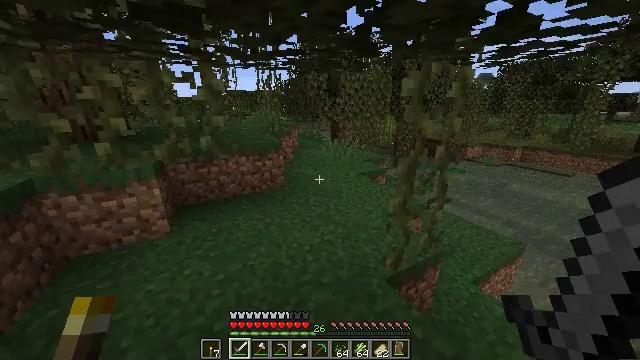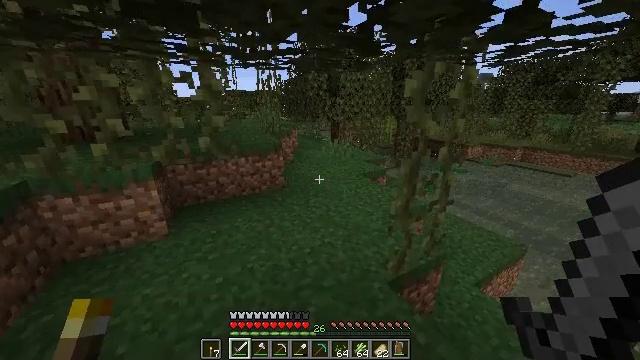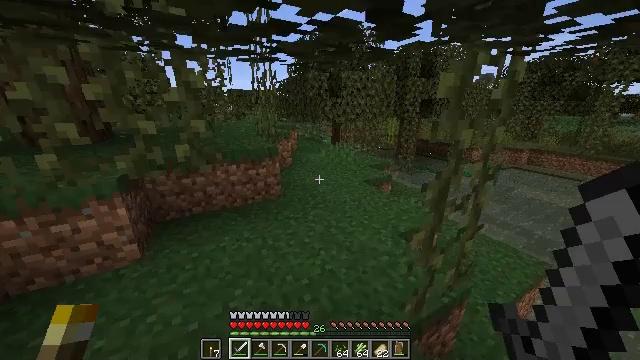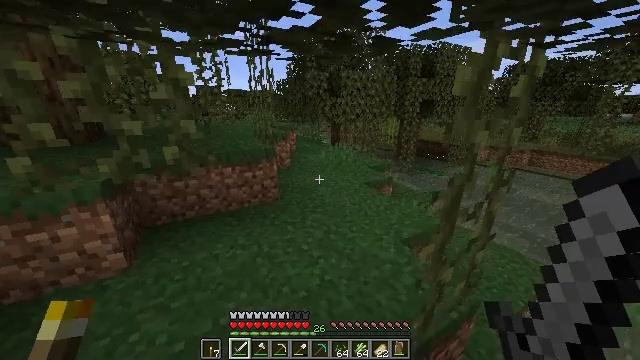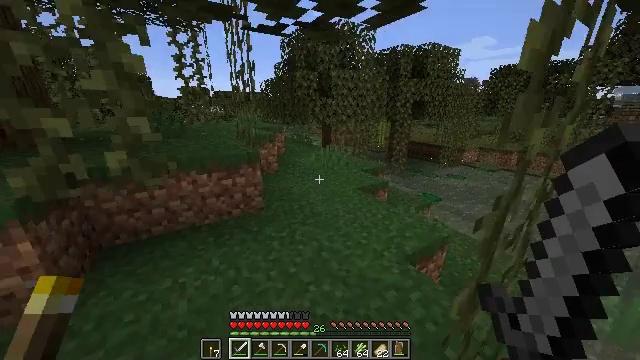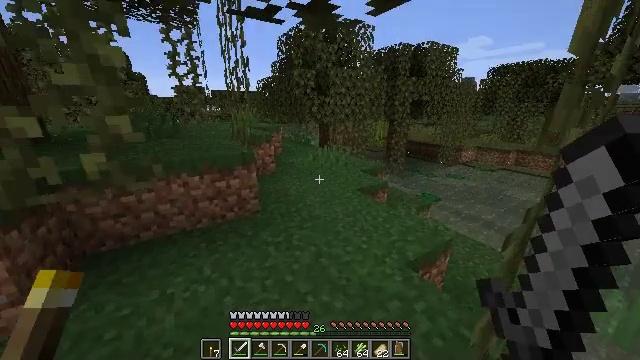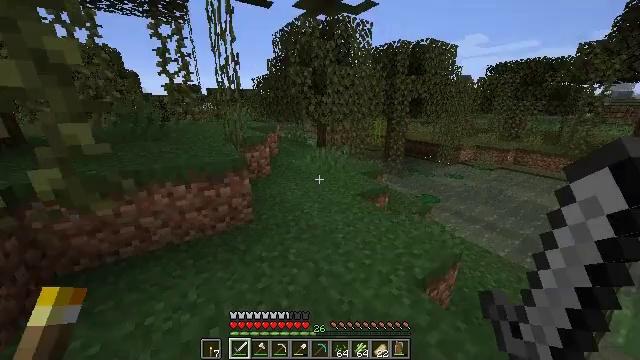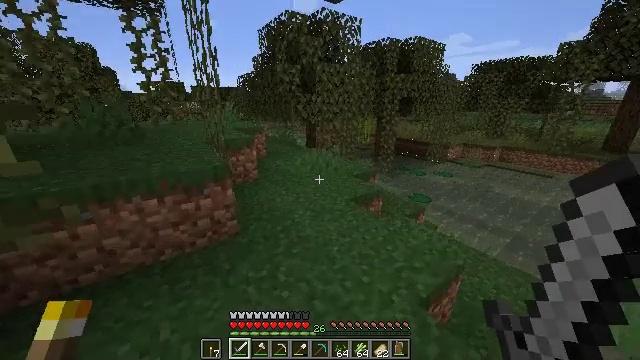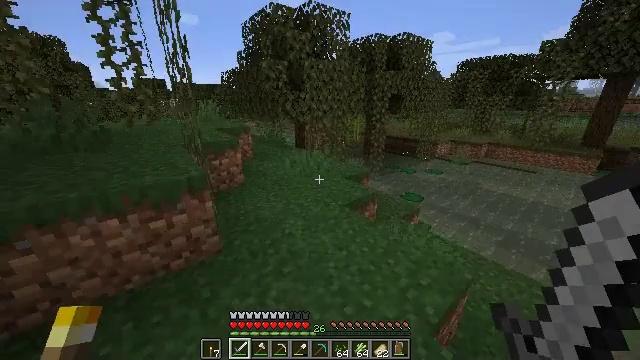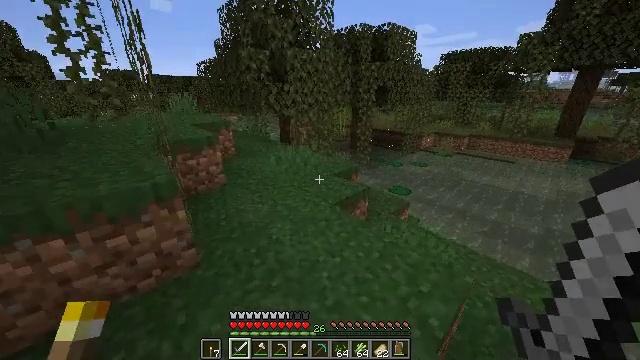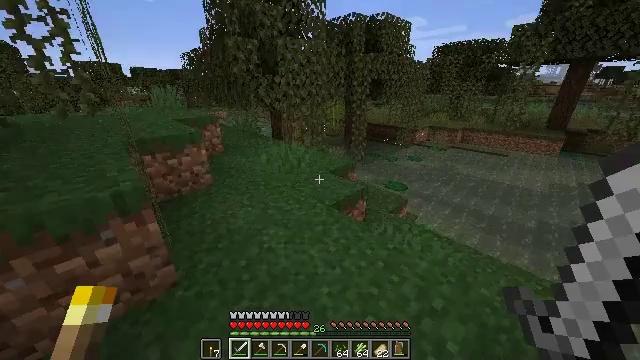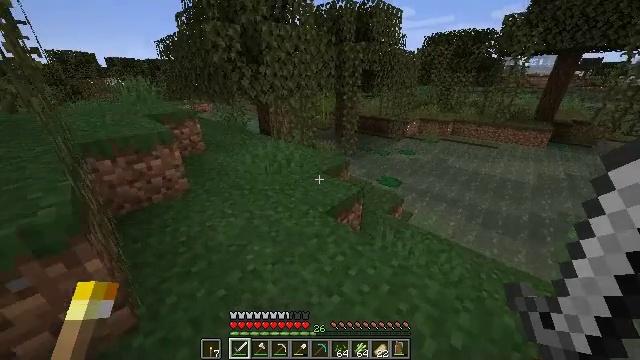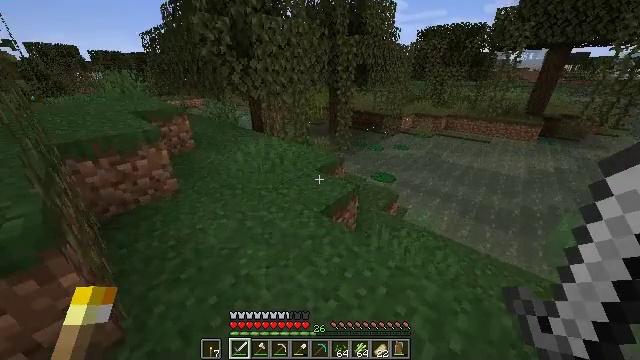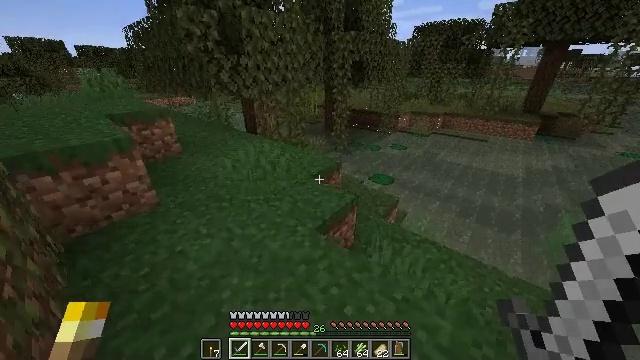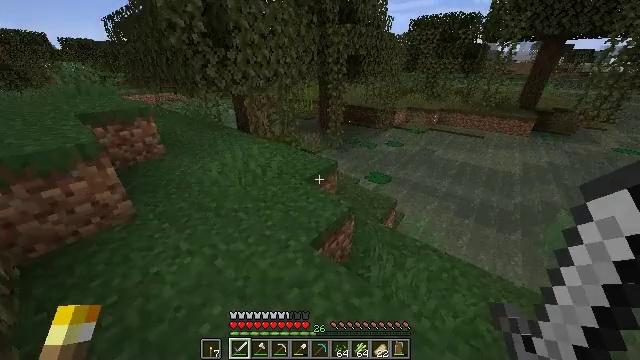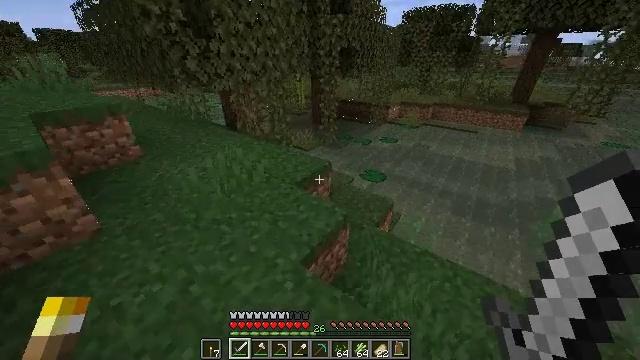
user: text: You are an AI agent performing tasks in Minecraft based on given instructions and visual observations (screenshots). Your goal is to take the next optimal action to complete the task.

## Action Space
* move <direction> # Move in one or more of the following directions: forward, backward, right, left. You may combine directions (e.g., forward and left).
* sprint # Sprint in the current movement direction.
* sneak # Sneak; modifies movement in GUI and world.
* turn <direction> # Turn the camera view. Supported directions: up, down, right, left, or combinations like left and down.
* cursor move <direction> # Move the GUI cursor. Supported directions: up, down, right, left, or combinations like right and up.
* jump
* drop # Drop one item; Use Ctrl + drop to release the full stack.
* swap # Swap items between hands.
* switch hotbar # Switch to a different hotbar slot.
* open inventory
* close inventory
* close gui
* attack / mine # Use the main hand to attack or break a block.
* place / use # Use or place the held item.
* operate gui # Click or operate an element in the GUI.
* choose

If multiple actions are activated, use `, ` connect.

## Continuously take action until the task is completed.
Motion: motion action
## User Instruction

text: Mine the sugar cane near rivers.
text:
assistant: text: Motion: move forward, sprint
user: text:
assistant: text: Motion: move forward, sprint
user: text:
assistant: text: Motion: move forward, sprint
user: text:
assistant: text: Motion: move forward, sprint, turn right
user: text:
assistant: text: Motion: move forward, sprint
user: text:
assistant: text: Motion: move forward, sprint
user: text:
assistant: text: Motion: move forward, sprint, turn right
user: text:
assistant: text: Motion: move forward, sprint, turn right
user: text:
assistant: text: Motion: move forward, sprint, turn right and down
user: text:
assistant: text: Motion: move forward, sprint, turn right and down
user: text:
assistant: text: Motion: move forward, sprint, turn right and down
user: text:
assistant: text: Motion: move forward, sprint, turn right and down
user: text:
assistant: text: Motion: move forward, sprint, turn right
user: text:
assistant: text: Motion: move forward, sprint, turn right and down
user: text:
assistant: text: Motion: move forward, sprint, turn right and down
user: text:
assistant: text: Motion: move forward, sprint, turn right and down
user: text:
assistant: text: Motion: move forward, sprint, turn right
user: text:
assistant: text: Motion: move forward, sprint
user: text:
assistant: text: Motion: move forward, sprint, turn right and down
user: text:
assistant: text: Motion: move forward, sprint, turn right and down
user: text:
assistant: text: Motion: move forward, sprint, turn right and down
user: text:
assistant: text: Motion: move forward, sprint, turn right and down
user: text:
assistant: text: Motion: move forward, sprint, turn right and down
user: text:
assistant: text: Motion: move forward, sprint, turn right and down
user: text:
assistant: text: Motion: move forward, sprint, turn right and down
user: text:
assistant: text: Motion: move forward, sprint, turn right
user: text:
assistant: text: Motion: move forward, sprint, turn right
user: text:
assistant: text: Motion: move forward, sprint, turn right
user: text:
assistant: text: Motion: move forward, sprint, turn right
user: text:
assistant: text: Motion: move forward, sprint, turn right